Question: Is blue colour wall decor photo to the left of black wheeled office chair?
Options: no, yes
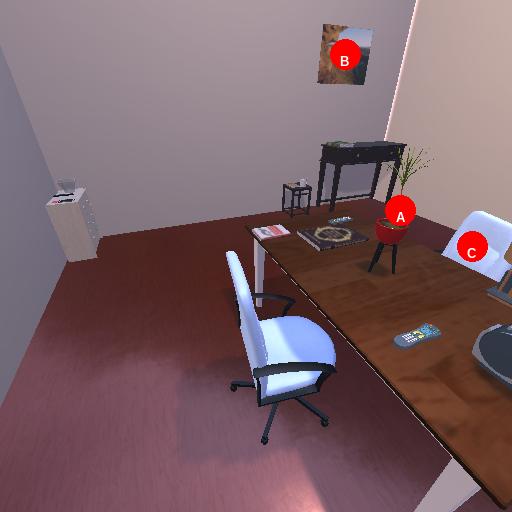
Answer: no